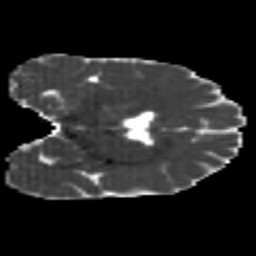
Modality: MD
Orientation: coronal
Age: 24
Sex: male
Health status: healthy
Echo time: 0.074 s